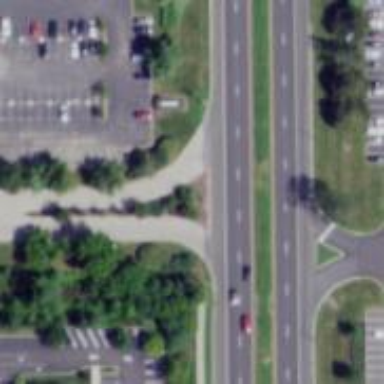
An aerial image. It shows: Trunk link highway.